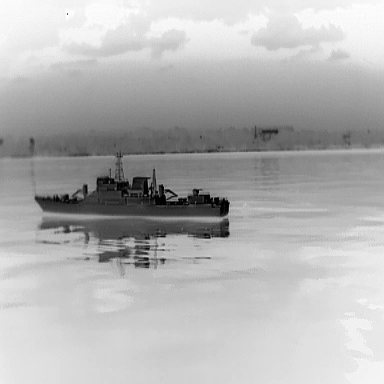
There is a warship in the infrared image.